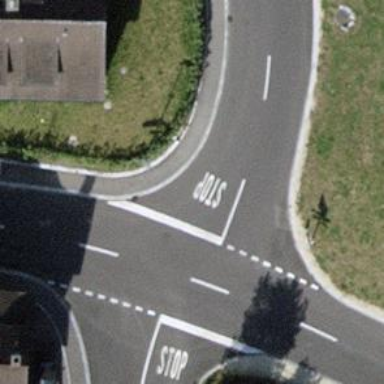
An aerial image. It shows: Road with stop sign.